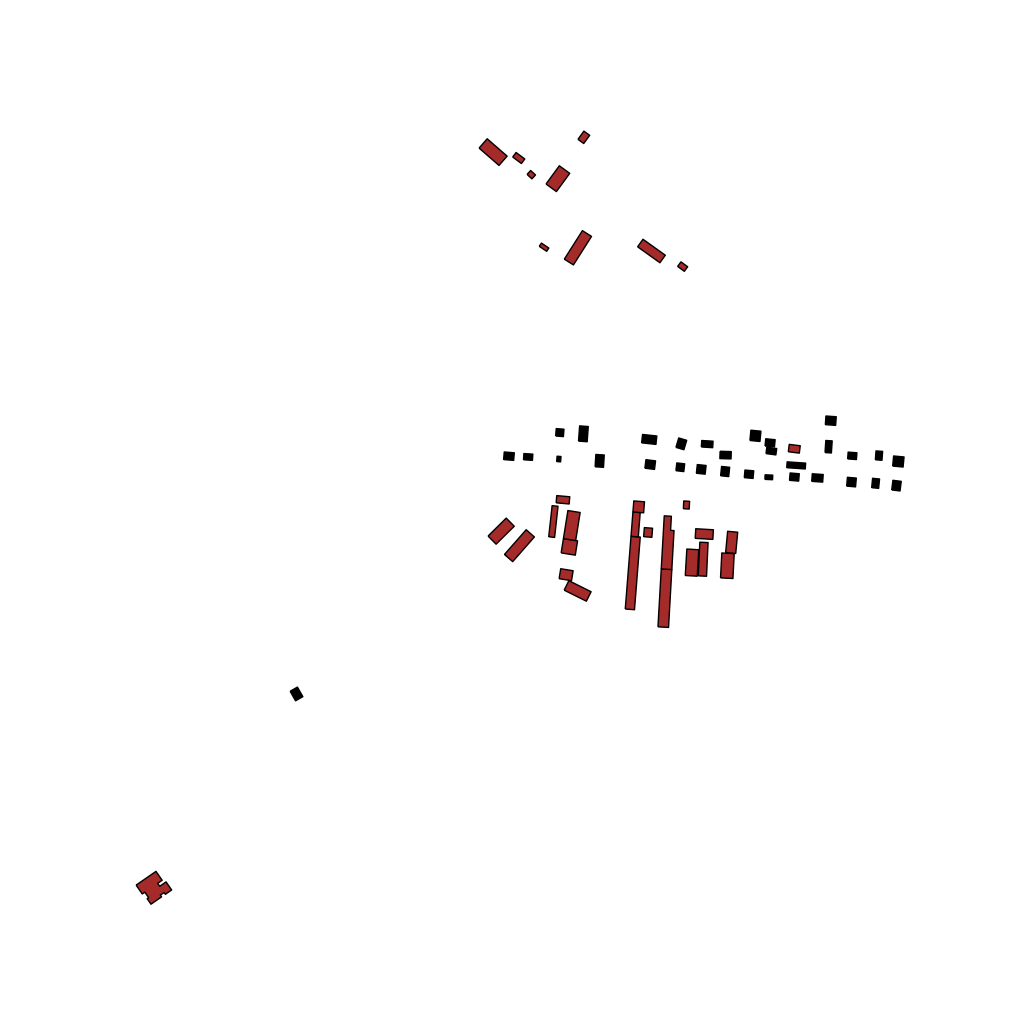
Tags: overhead vector_map, industrial, recreation, residential, special, transport, soviet, individual_rise, medium_rise, density_1, Building, Facility, 1.0 km²